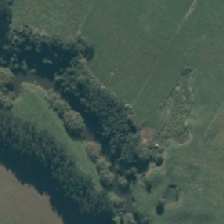
Land cover: broadleaved_indigenous_hardwood